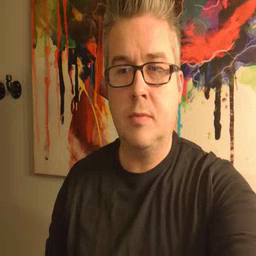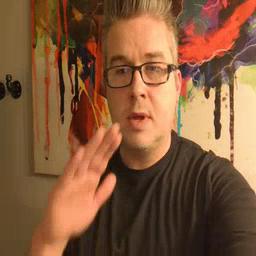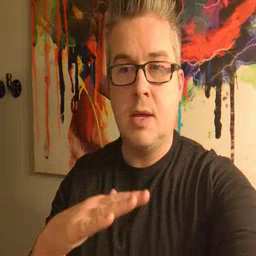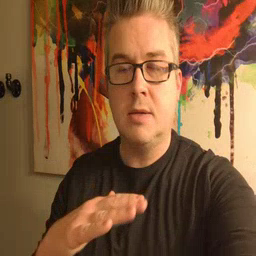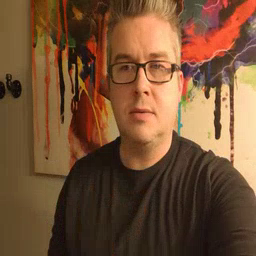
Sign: on